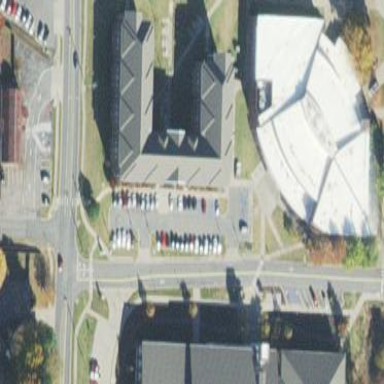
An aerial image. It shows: Dormitory building.